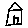
Label: house